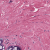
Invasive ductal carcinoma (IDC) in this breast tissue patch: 0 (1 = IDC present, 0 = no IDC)